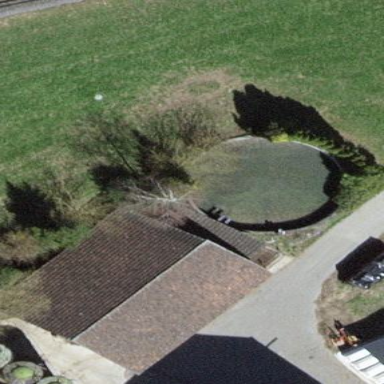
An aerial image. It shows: Shed.